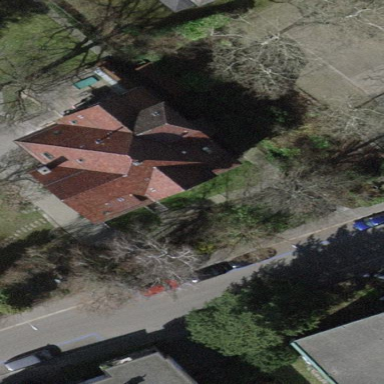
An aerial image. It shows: Detached building.